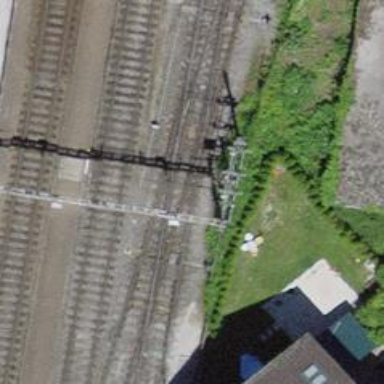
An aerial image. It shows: Railway yard with electrified tracks and single track.